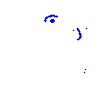
Particle: proton